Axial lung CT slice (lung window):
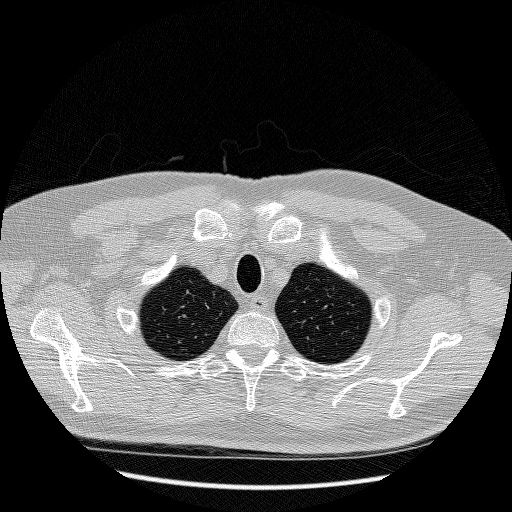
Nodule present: no